Question: Here is what I am trying to do:
'''
<ul id="loadavg_ul">
<a href="#" th:each="LoadAvgCoordinates:${LoadAvgCoordinatesList}"
th:data1=${LoadAvgCoordinates.subDir}
th:data-xaxis=${LoadAvgCoordinates.xaxis} <<< this is an array/list
th:data-yaxis=${LoadAvgCoordinates.yaxis} <<< this too is an array/list
th:onclick="javascript:drawLoadavg(this.getAttribute('data1'),this.getAttribute('data-xaxis'),
this.getAttribute('data-yaxis'))">
<li th:text="${LoadAvgCoordinates.subDir}">LoadAvgCoordinate.subDir</li>
</a>
</ul>
'''
Javascript Fucntion:
'''
function drawLoadavg(subDir, xaxis, yaxis) {
document.getElementById("landing_zone").innerHTML =
"Drawing loadavg for sub dir: " + subDir;
var ul = document.createElement("ul");
ul.setAttribute("id", "proList");
document.getElementById("renderList").appendChild(ul);
for (var i = 0; i < xaxis.length; i++) {
renderXAxis(xaxis[i]);
console.log(xaxis[i]);
}
//xaxis.forEach(renderXAxis); <<< same prob
function renderXAxis(element, index, arr) {
var li = document.createElement("li");
li.setAttribute("class", "item");
ul.appendChild(li);
li.innerHTML = li.innerHTML + element;
}
}
'''
Actual array is:
'''
xaxis = [
"2021-05-24 17:04:31",
"2021-05-24 17:07:44",
"2021-05-24 17:13:06",
"2021-05-24 17:25:52",
"2021-05-24 17:27:58",
];
'''
&
'''
yaxis = [6.46, 10.97, 10.33, 6.42, 6.11];
'''
:
'''
[
"
2
...
2
4 << seems to be space delimited**
'''

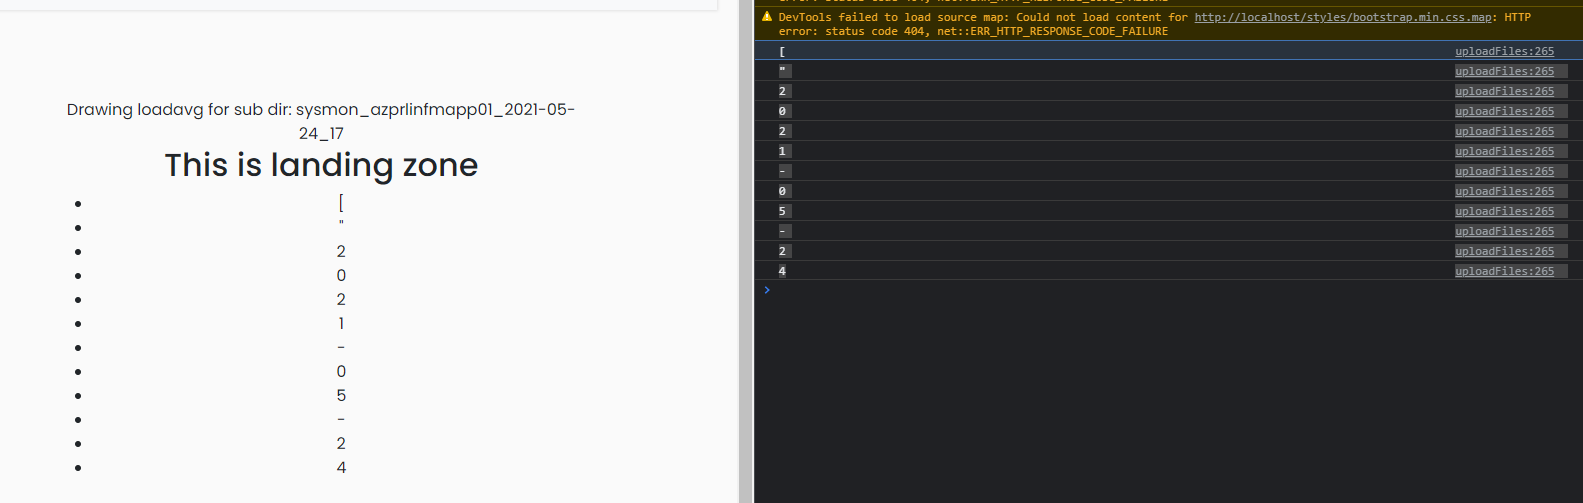
Answer: I personally wouldn't try passing JavaScript information into 'data' attributes. Just let Thymeleaf serialize it and process it from there. For example, this worked for me:
'''
<script th:inline="javascript">
var coordinateList = [[${LoadAvgCoordinatesList}]];
</script>
<ul id="loadavg_ul">
<a href="#" th:each="LoadAvgCoordinates, s:${LoadAvgCoordinatesList}"
th:data-index="${s.index}"
onclick="javascript:drawLoadavg(
coordinateList[parseInt(this.getAttribute('data-index'))].subDir,
coordinateList[parseInt(this.getAttribute('data-index'))].xaxis,
coordinateList[parseInt(this.getAttribute('data-index'))].yaxis
)">
<li th:text="${LoadAvgCoordinates.subDir}">LoadAvgCoordinate.subDir</li>
</a>
</ul>
'''